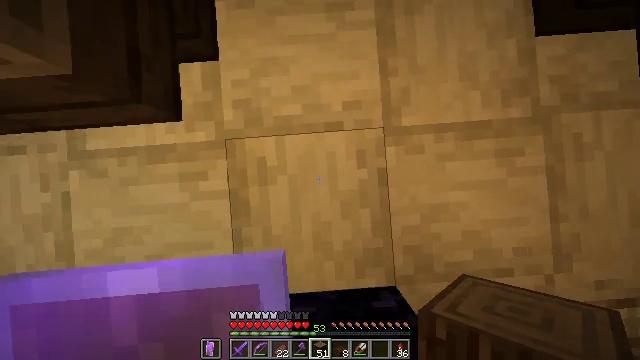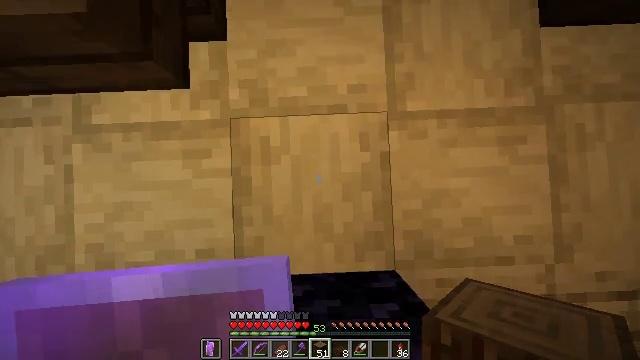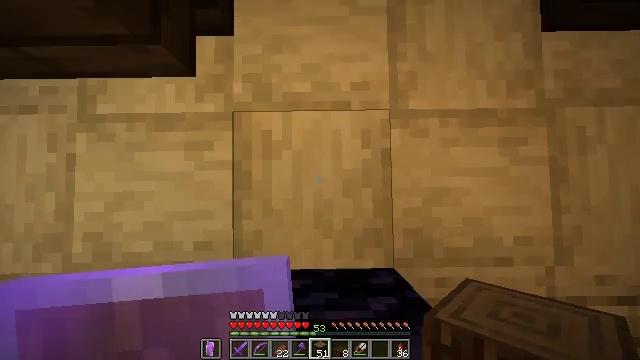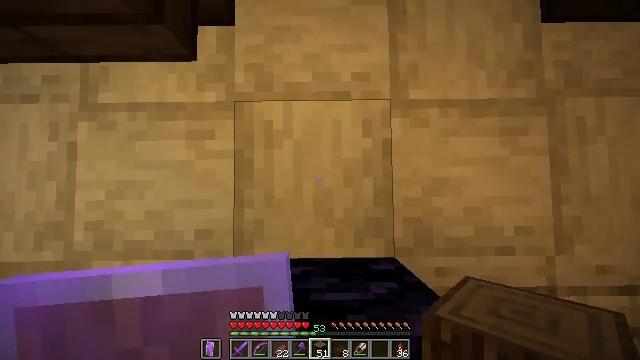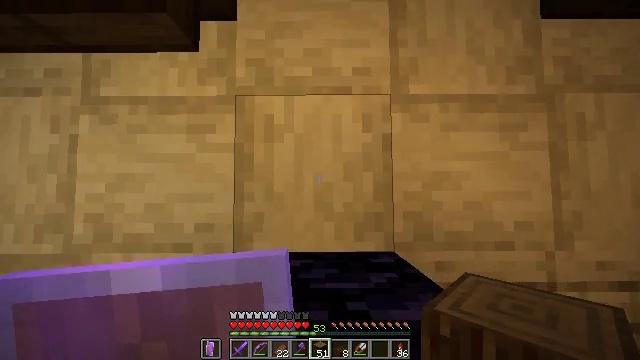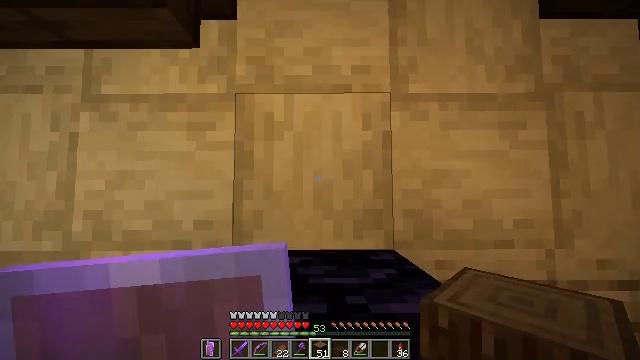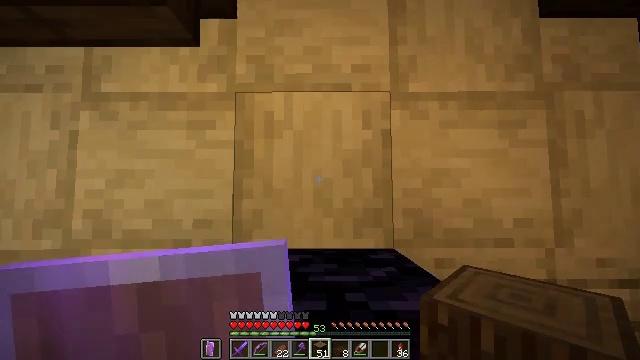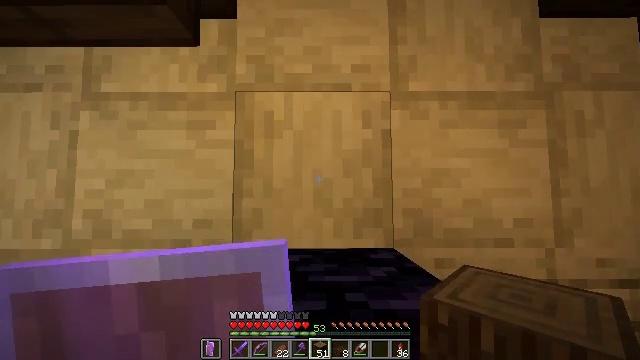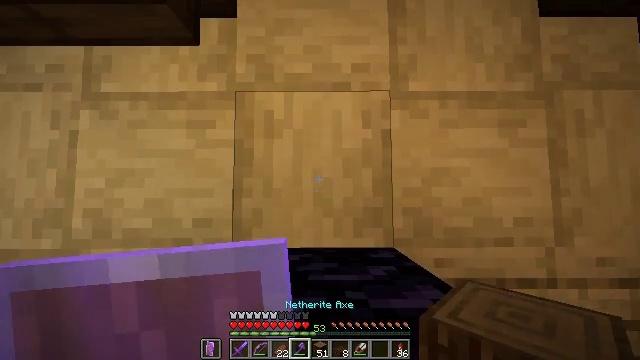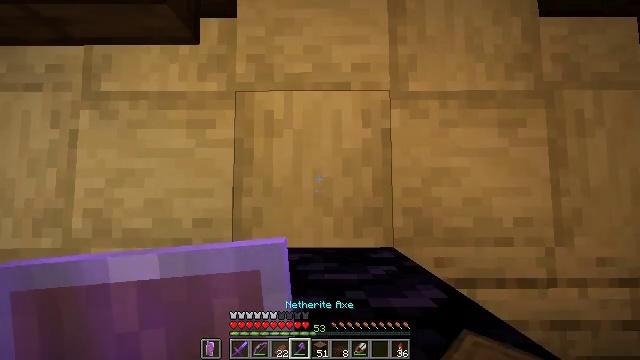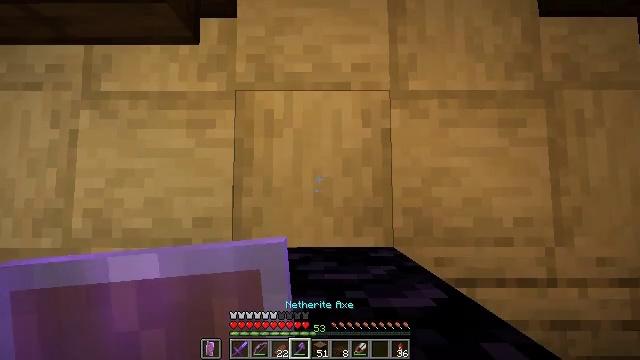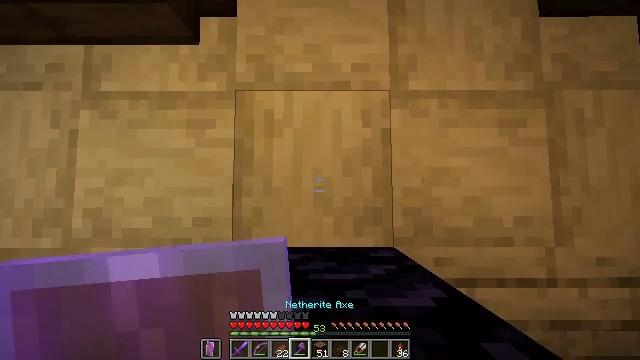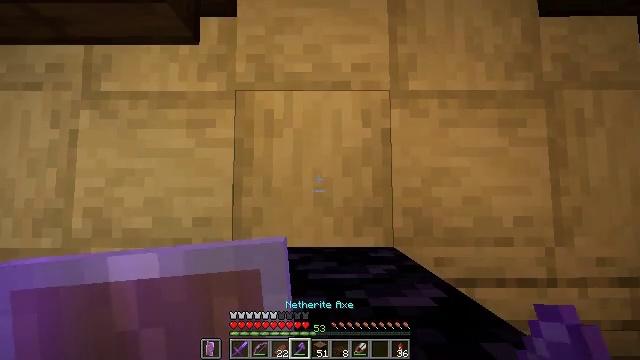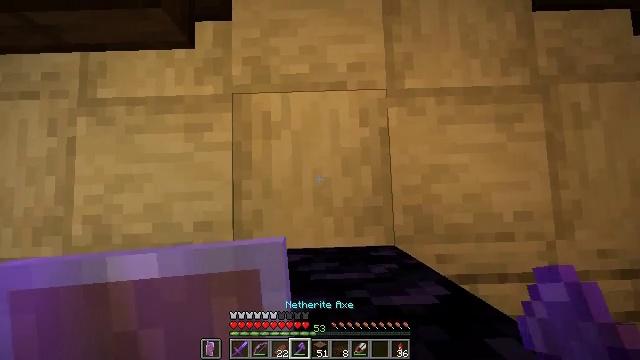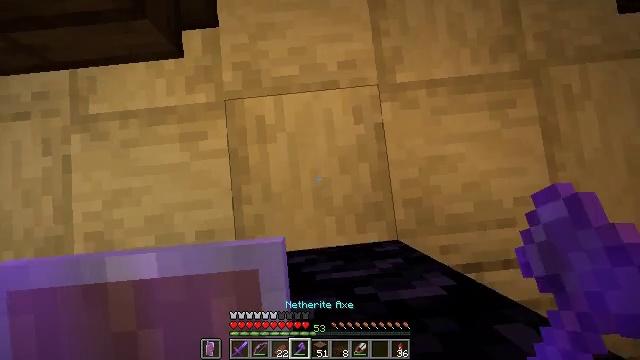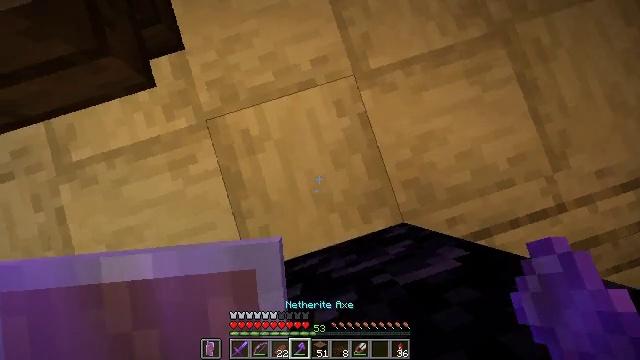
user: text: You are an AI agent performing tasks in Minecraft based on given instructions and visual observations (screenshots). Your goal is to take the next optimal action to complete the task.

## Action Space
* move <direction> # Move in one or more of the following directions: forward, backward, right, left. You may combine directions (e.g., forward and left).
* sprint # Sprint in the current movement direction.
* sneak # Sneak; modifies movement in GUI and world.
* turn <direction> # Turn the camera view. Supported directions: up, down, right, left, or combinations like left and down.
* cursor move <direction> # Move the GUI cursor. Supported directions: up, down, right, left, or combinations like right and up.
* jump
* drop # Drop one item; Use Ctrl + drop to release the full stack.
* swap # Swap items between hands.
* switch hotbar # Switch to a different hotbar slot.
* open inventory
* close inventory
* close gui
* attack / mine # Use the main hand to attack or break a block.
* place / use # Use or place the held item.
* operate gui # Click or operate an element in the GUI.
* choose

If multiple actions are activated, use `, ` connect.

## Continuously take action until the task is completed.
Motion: motion action
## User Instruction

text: Break the stripped oak log.
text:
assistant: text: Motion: move back, turn left and up
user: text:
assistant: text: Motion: turn left and up
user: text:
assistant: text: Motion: no_op
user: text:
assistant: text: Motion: no_op
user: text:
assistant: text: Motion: no_op
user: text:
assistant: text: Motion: no_op
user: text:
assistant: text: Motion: no_op
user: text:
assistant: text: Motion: no_op
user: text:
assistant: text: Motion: no_op
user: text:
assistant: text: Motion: no_op
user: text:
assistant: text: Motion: no_op
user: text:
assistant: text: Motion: no_op
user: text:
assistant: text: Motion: turn right
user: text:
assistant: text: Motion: turn right
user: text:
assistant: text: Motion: turn right
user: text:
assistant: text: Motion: turn right, attack / mine
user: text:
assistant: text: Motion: attack / mine
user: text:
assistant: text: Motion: attack / mine
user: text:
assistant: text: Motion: attack / mine
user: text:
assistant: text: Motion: attack / mine
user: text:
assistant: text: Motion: turn right, attack / mine
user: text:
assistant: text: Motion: turn right and up, attack / mine
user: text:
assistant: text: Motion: turn right and up, attack / mine
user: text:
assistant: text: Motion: turn right and up, attack / mine
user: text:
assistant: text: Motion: turn right and up, attack / mine
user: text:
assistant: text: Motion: turn right and up, attack / mine
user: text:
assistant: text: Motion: turn right and up, attack / mine
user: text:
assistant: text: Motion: attack / mine
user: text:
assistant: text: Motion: attack / mine
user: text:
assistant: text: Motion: attack / mine